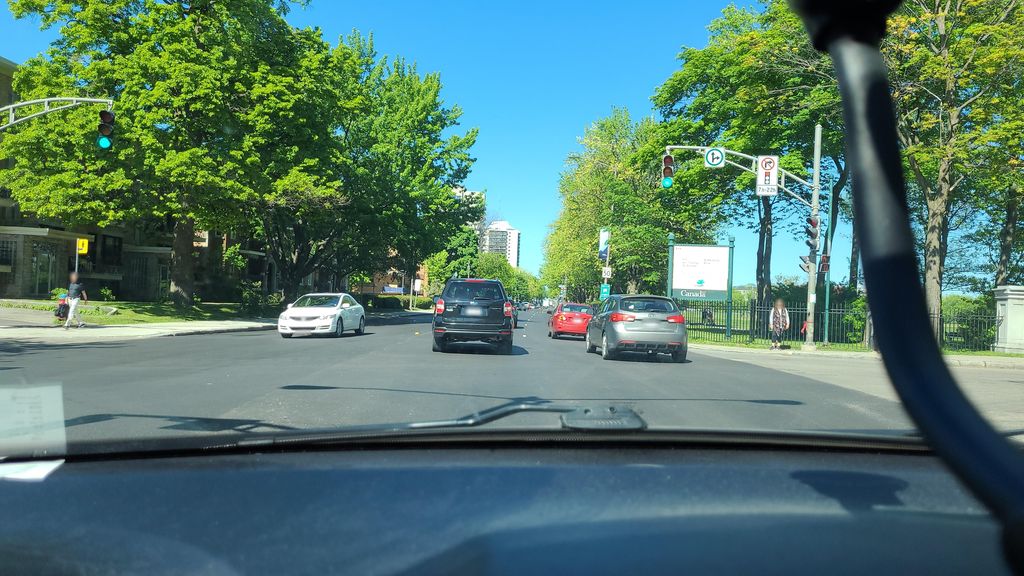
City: quebec_city